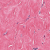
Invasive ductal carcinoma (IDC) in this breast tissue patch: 0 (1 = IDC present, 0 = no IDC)